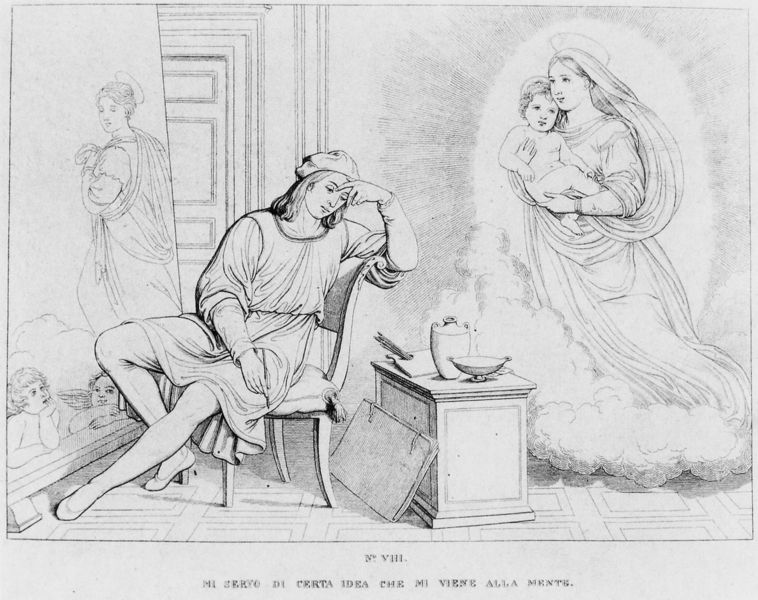
Titel: Vita di Raffaele da Urbino disegnata ed incisa da Giovanni Riepenhausen in XII Tavole, Roma 1833
Künstler: Johannes Riepenhausen
Schlagwörter: gemälde, mann, schlaf, wolken, sitzen, frau, raum, skizze, stuhl, tür, zeichnung, wolke, bild, engel, italien, grafik, graphik, tafel, atelier, maler, staffelei, stube, nazarener, denken, druck, künstler, leinwand, entwurf, pinsel, buchdruck, schein, werkstatt, nimbus, christus, vision, erscheinung, heiliger, malutensilien, maria, madonna, glühen, studio, gottesmutter, erscheinen, lukas, muttergottes, bildtafel, lukasmadonna, raphael, schutzpatron, 1900, sixtinische madonna, reproduktionsgraphik, abbildungstafel, heiliger lukas, lukas malt die madonna, schutzpatron der maler